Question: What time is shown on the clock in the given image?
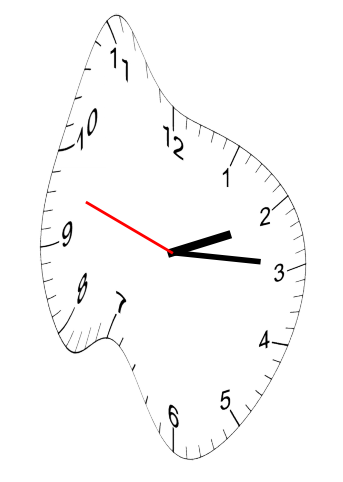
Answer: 02:14:48